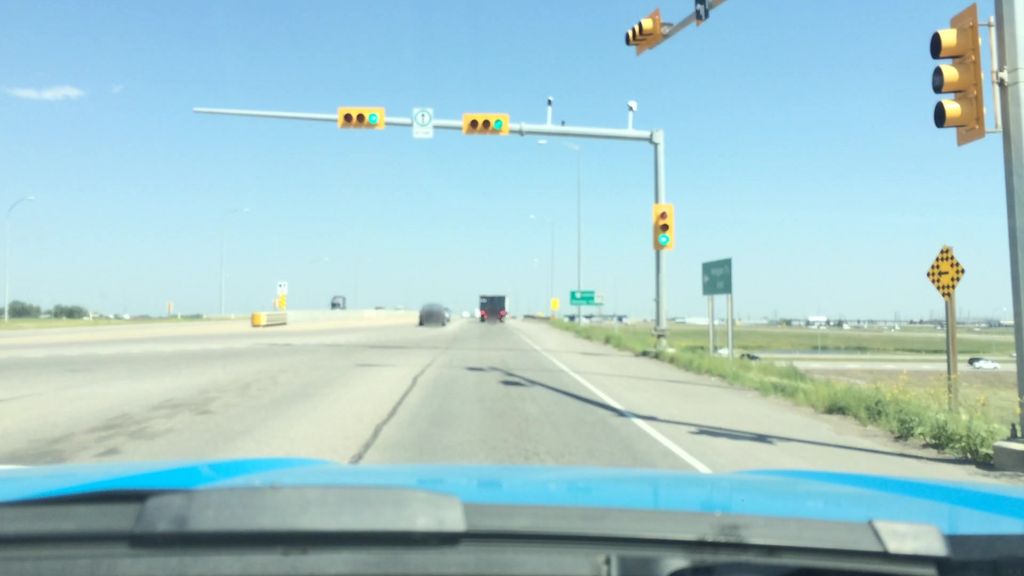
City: calgary